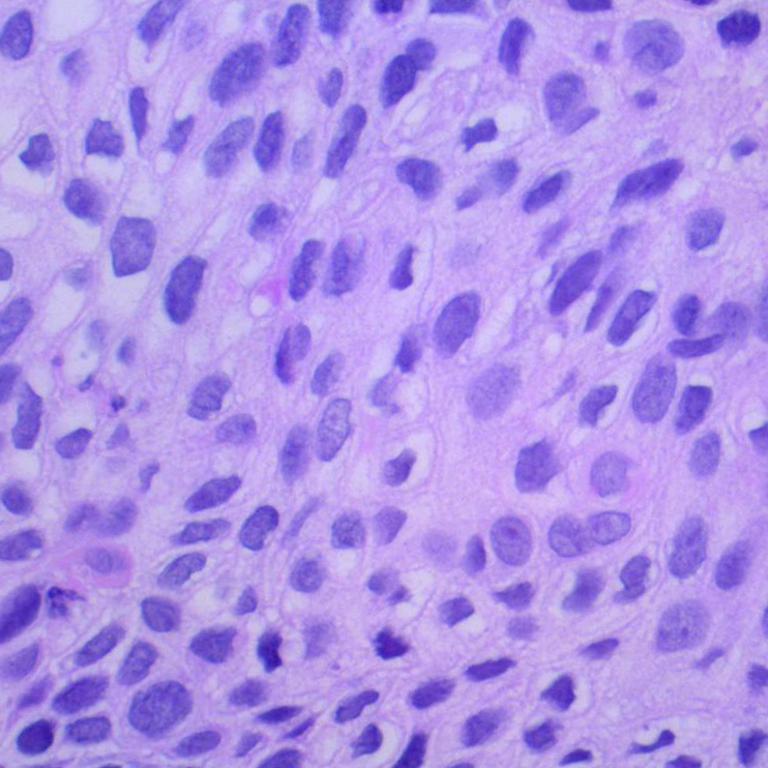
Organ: lung
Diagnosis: squamous carcinomas